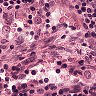
Metastatic tissue present: no